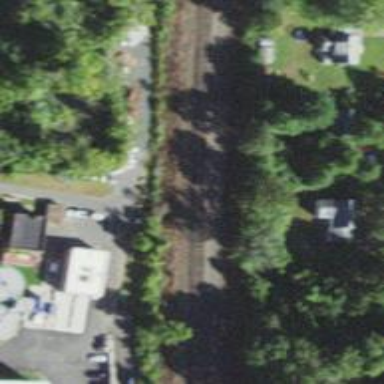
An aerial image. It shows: Railway track.